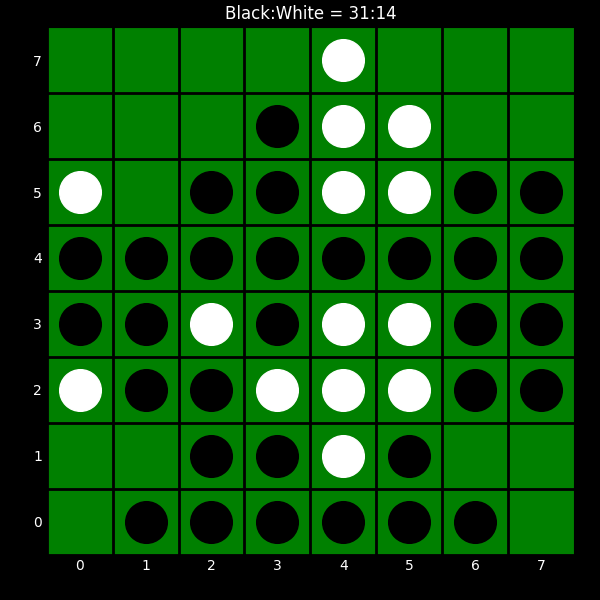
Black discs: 31
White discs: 14